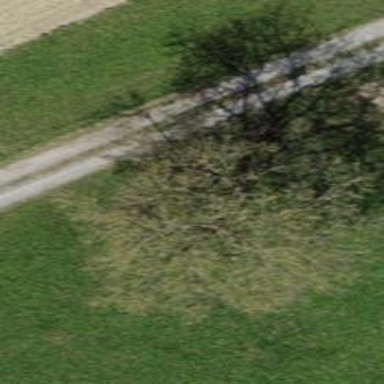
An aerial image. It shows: Landmark tree with broadleaved deciduous leaves.